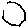
Label: hexagon